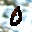
Label: 0